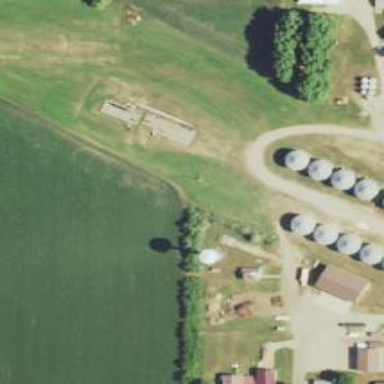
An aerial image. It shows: Water tower that is man-made.